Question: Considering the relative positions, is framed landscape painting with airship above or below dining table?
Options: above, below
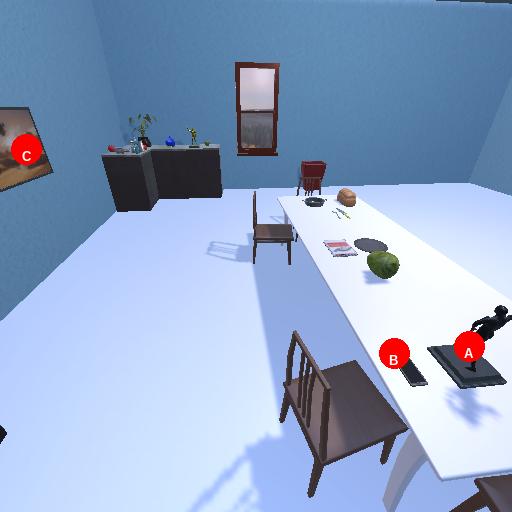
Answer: above